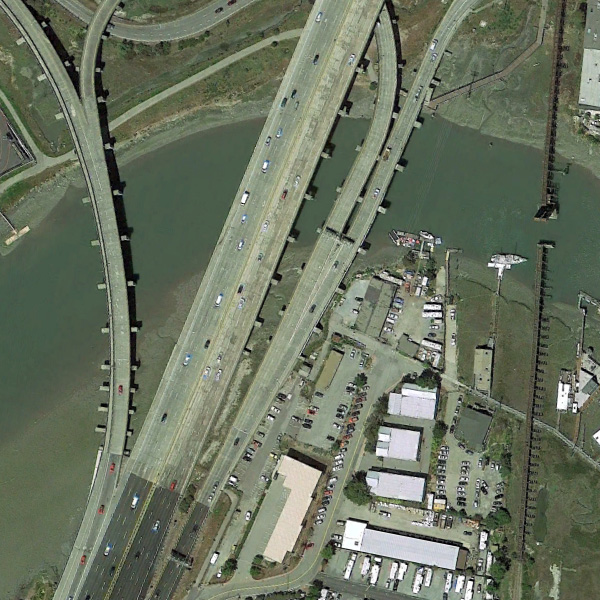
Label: Bridge